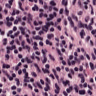
Metastatic tissue present: no